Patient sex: M
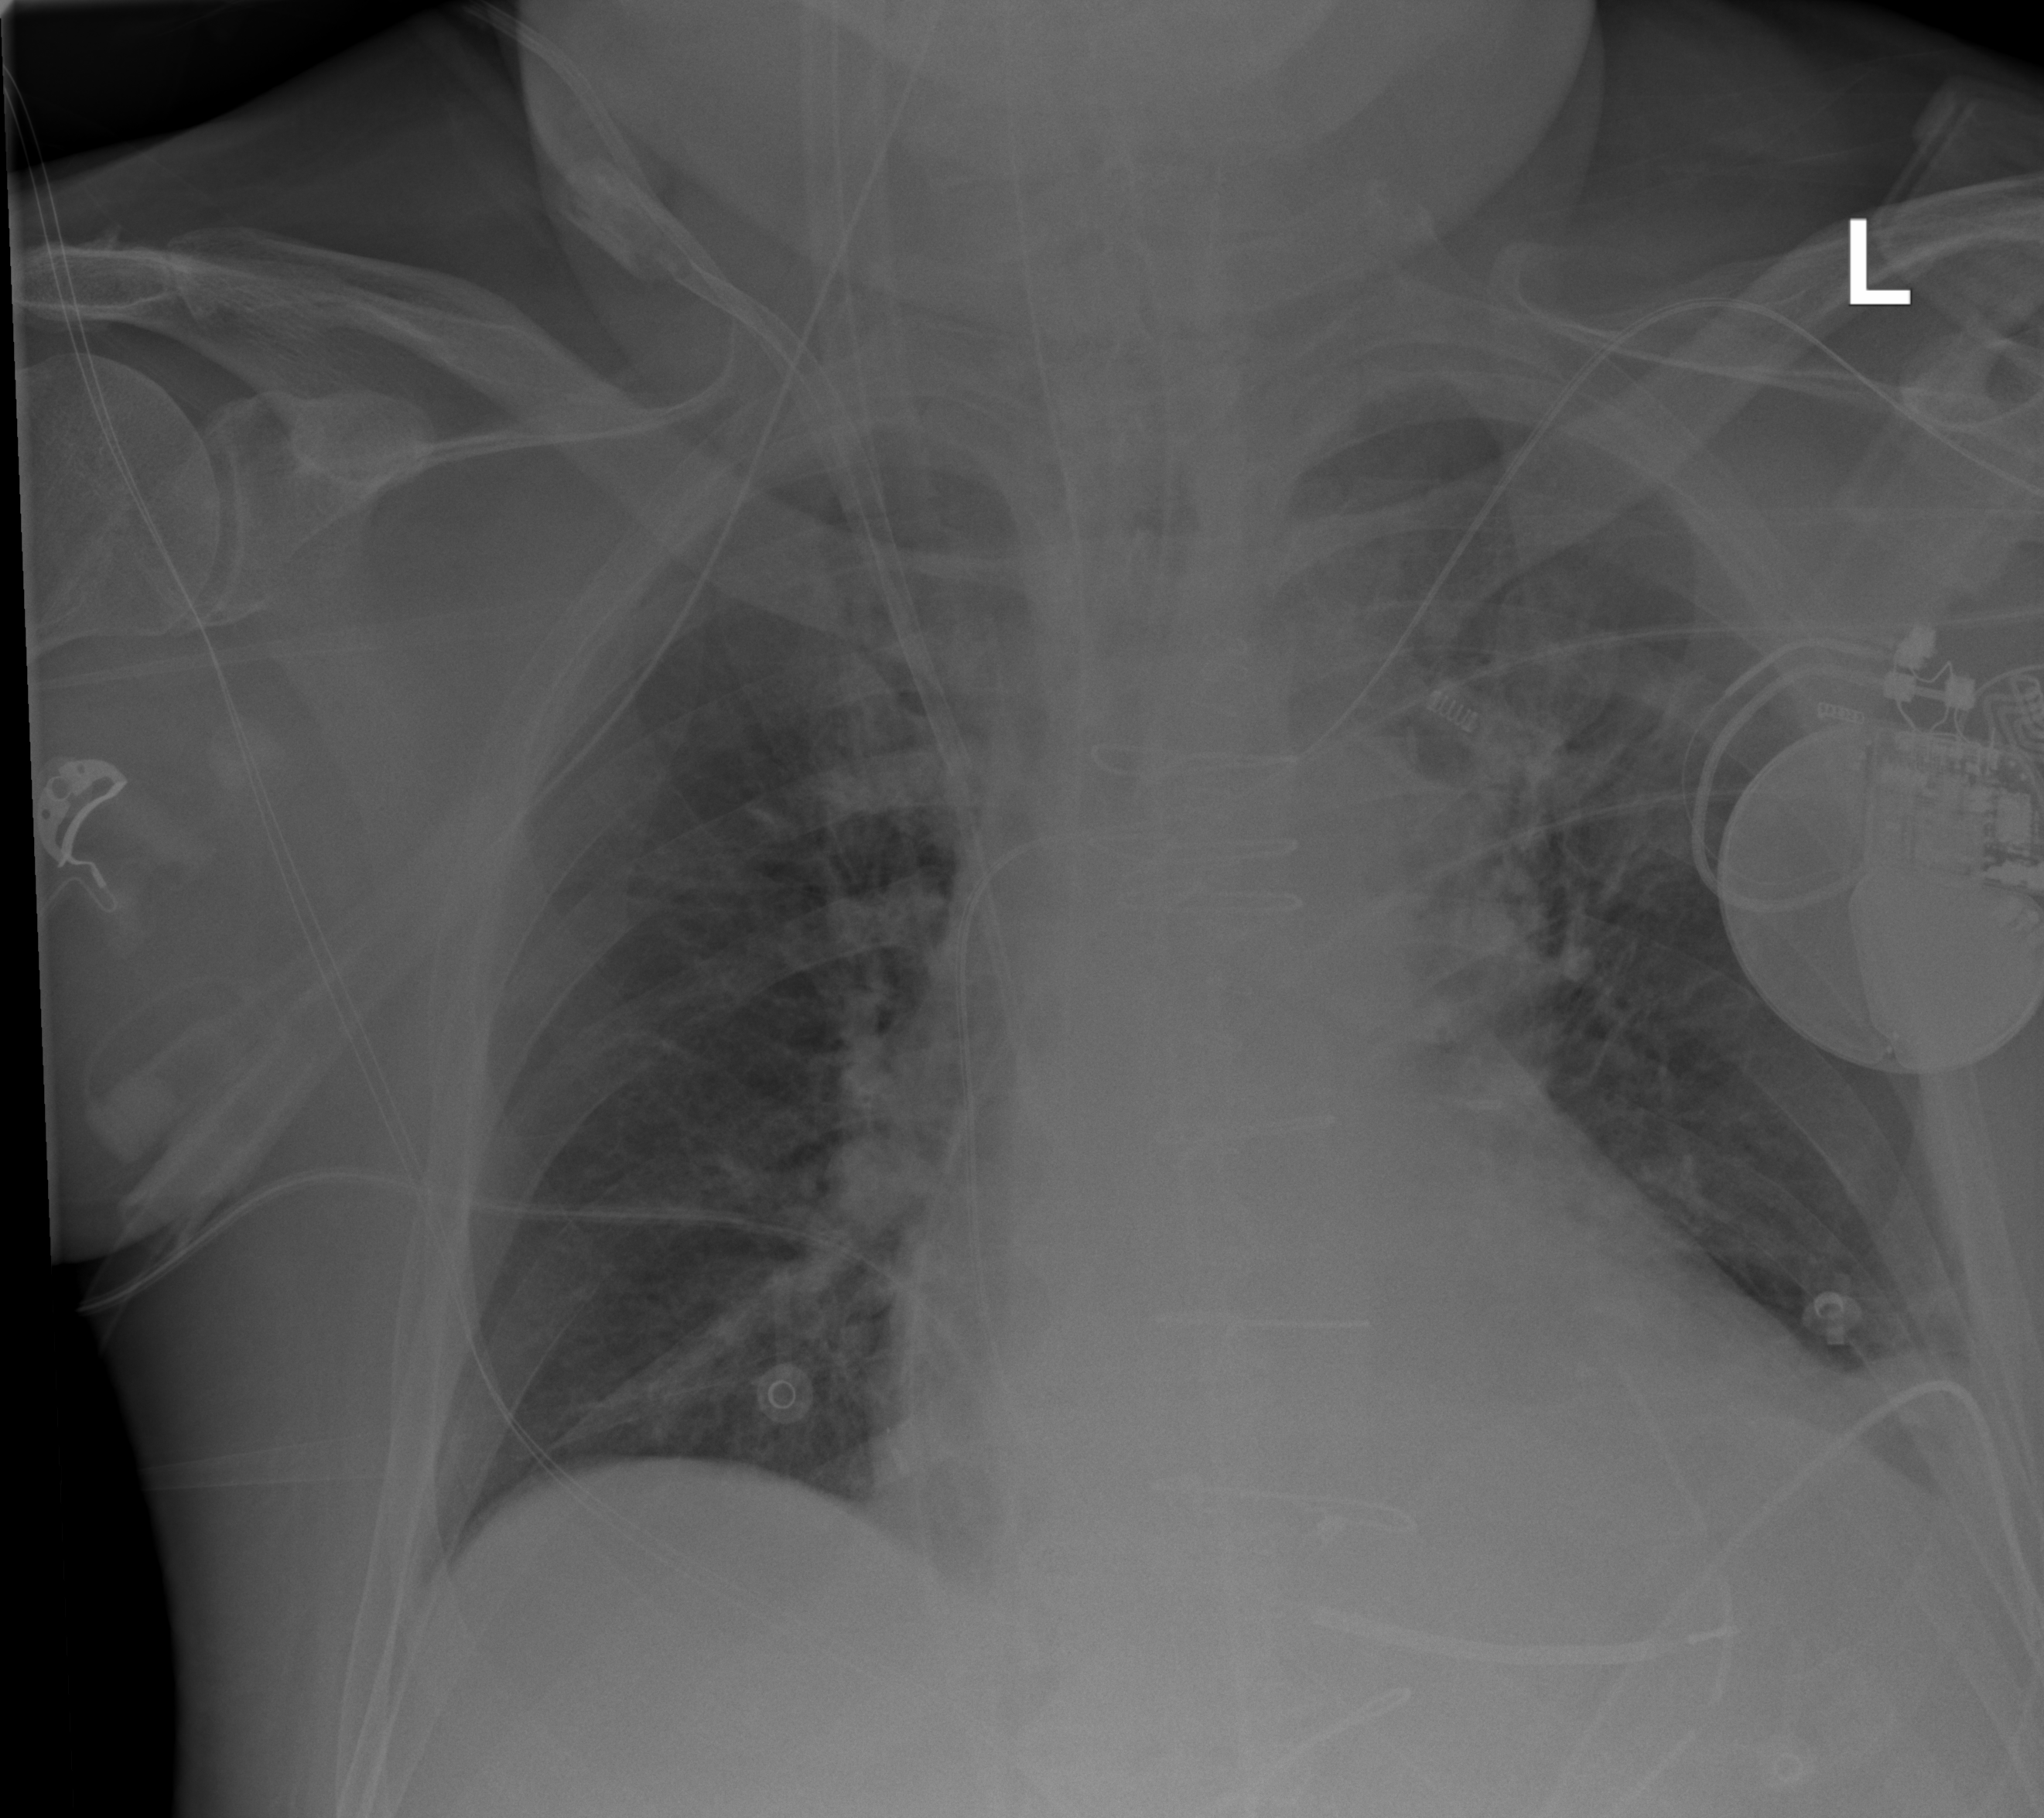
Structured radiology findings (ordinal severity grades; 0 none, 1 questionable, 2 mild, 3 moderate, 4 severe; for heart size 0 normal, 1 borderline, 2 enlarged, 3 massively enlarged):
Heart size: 1
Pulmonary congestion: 2
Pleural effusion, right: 0
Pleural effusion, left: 0
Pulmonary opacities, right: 0
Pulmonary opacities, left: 1
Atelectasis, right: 2
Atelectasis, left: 2